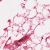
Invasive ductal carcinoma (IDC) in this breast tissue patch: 0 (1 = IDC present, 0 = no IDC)